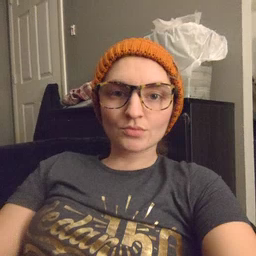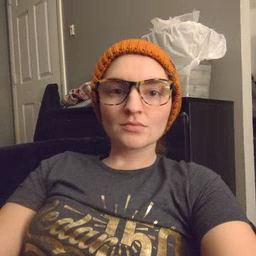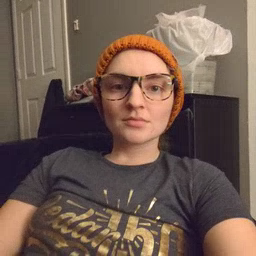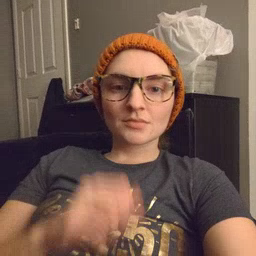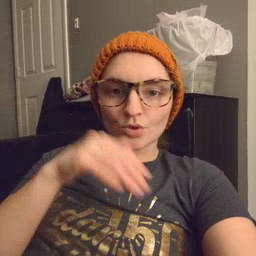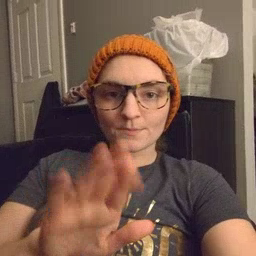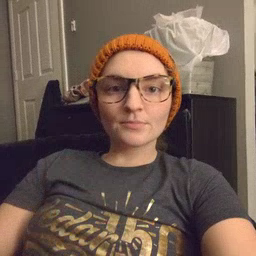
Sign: elephant